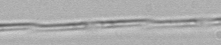
Label: Pseudo-nitzschia